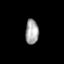
Tissue: prostate
Cell type: T cells
Senescence score: 0.7155
Nuclear area (px): 319
Mean DAPI intensity: 165.404